Current action and preconditions to check: path_clear

Your task: For each precondition in the list above, predict whether it will hold at this action.

Consider the current scene as observed from the mobile robot's camera, and analyze the predicted future states of all dynamic agents (e.g., people, animals, vehicles, or any moving entities) within the NEXT SECOND.

IMPORTANT: Only answer "very likely" if you are absolutely certain—based on strong, clear evidence—that a dynamic agent will violate the precondition in the predicted future state. Do NOT answer "very likely" for unlikely, ambiguous, or low-probability risks.

Ask yourself for each precondition: Is there a high probability, with clear and convincing evidence, that the predicted future states of any dynamic agent will interfere with the predicted future state of the currently executing action within the NEXT SECOND, causing that precondition to fail?

Assess the risk level based on these predictions. Use "likely" or "very likely" if motions create a clear risk of interference.

Use "neutral" or "improbable" if agents are nearby but their predicted paths are clearly diverging or non-conflicting.

Failure Risk Categories: "very improbable", "improbable", "neutral", "likely", "very likely"

Answer Format: Output ONLY the probability_of_failure value from these categories: "very improbable", "improbable", "neutral", "likely", "very likely"

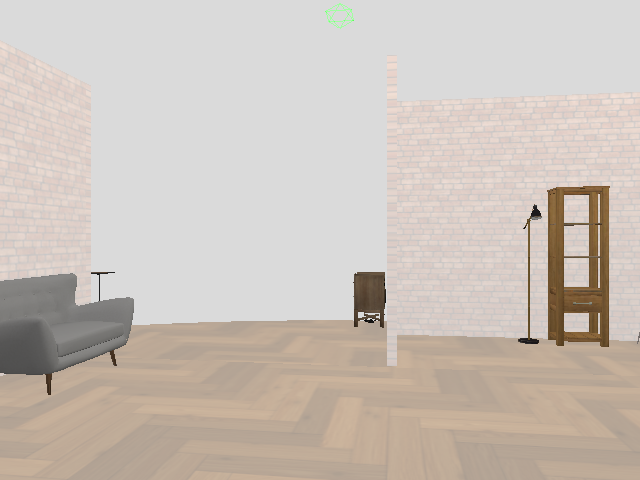

Answer: very improbable